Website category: auto
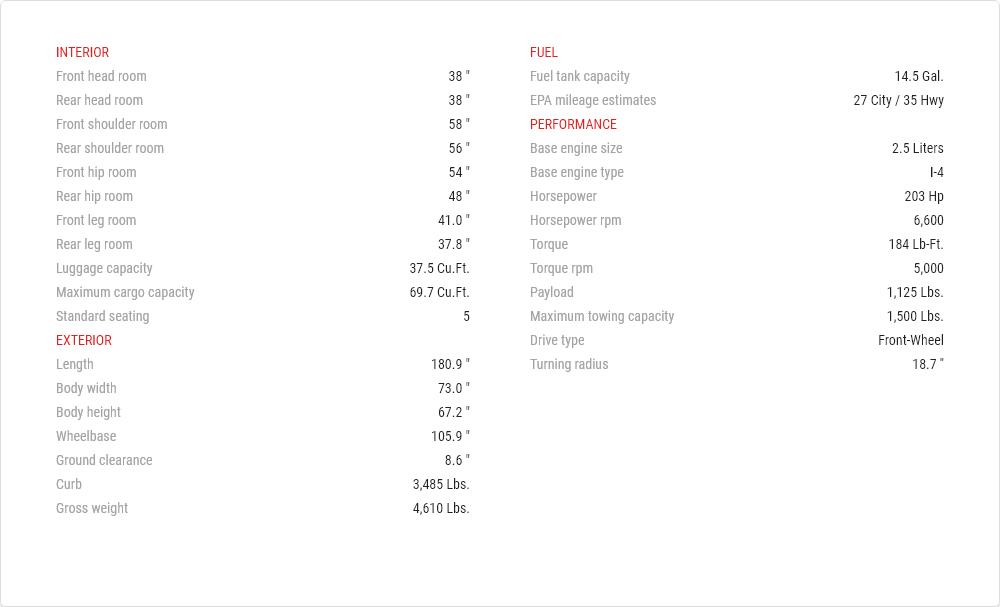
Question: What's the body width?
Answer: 73.0 "

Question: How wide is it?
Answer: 73.0 "

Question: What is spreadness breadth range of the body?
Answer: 73.0 "

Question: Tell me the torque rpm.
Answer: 5,000

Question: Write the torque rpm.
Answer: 5,000

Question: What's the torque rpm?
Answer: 5,000

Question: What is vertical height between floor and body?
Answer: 8.6 "

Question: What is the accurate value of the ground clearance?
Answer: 8.6 "

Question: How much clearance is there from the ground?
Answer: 8.6 "

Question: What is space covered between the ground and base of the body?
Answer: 8.6 "

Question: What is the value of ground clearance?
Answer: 8.6 "

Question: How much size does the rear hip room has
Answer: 48 "

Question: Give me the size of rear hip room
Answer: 48 "

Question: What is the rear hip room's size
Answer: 48 "

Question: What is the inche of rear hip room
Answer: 48 "

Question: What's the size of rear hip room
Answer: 48 "

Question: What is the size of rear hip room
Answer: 48 "

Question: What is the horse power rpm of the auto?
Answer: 6,600

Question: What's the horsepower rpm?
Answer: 6,600

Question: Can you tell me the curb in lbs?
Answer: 3,485 lbs.

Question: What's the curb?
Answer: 3,485 lbs.

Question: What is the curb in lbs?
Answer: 3,485 lbs.

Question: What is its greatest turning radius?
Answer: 18.7 ''

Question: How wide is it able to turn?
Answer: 18.7 ''

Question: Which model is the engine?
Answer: I-4

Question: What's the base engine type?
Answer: I-4

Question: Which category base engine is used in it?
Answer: I-4

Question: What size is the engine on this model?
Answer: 2.5 liters

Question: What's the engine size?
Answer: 2.5 liters

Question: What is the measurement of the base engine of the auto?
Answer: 2.5 liters

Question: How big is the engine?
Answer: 2.5 liters

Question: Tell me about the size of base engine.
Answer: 2.5 liters

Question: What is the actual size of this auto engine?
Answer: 2.5 liters

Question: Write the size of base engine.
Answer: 2.5 liters

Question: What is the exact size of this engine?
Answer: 2.5 liters

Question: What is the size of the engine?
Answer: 2.5 liters

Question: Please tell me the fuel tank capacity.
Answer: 14.5 gal.

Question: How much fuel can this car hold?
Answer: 14.5 gal.

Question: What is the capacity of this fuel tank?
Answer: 14.5 gal.

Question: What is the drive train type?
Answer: front-wheel

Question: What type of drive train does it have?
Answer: front-wheel

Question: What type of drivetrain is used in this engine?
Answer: front-wheel

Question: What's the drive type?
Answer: front-wheel

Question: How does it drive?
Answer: front-wheel

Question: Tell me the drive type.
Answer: front-wheel

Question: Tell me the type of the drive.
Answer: front-wheel

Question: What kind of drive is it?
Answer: front-wheel

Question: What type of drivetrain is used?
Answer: front-wheel

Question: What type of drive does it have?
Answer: front-wheel

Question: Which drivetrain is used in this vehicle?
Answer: front-wheel

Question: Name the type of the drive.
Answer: front-wheel

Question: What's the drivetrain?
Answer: front-wheel

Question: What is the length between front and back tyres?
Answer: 105.9 "

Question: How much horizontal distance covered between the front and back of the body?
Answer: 105.9 "

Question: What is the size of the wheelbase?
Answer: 105.9 "

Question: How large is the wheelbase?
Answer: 105.9 "

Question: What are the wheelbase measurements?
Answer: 105.9 "

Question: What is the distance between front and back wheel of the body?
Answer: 105.9 "

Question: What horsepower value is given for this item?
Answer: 203 hp

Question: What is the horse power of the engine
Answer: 203 hp

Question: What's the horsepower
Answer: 203 hp

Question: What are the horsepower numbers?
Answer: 203 hp

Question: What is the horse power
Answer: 203 hp

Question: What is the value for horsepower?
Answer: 203 hp